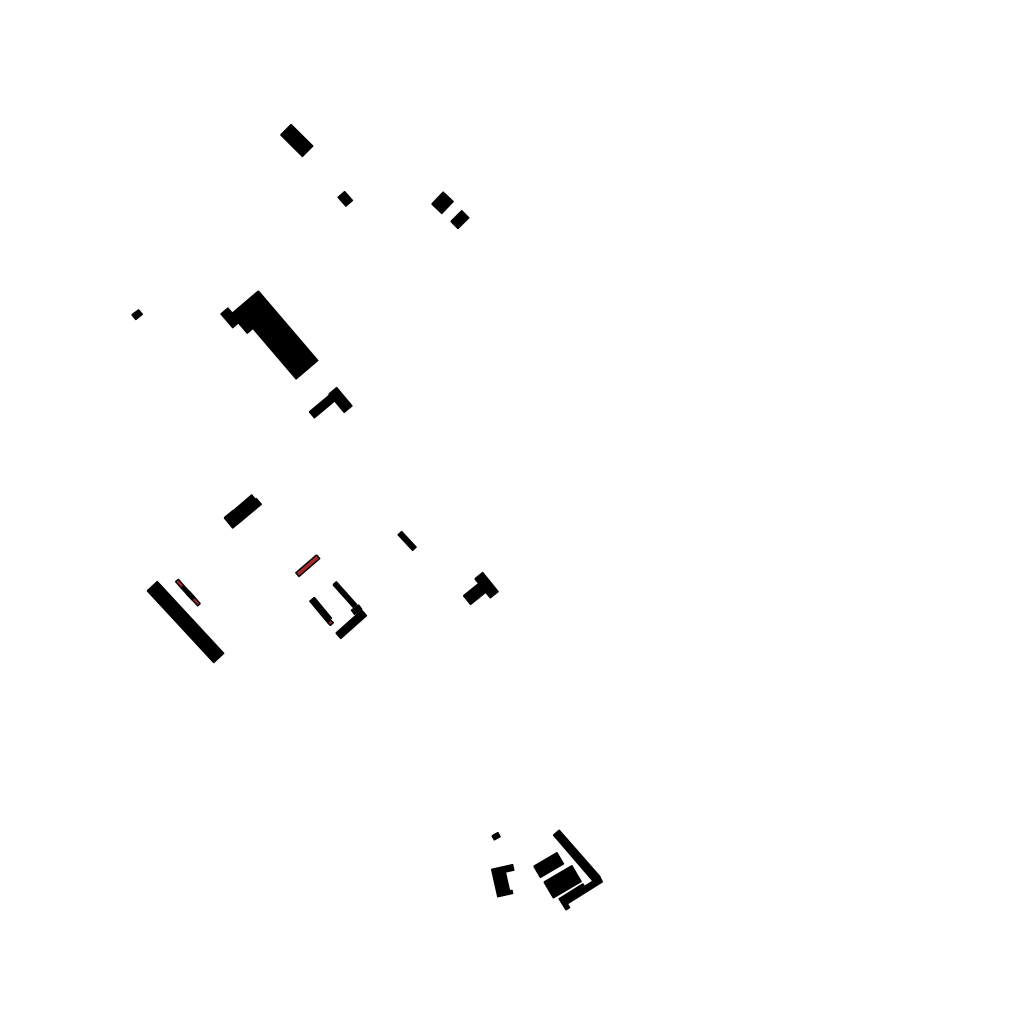
Tags: overhead vector_map, agriculture, business, industrial, recreation, residential, special, modern, high_rise, individual_rise, low_rise, density_1, Building, Facility, 1.0 km²